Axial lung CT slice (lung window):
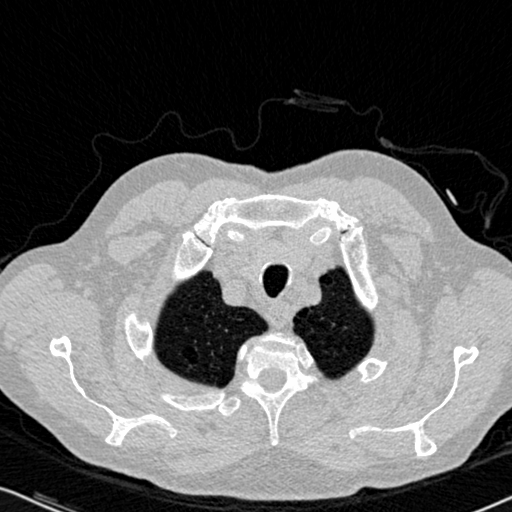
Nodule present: no